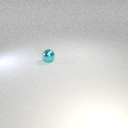
small cyan metal sphere